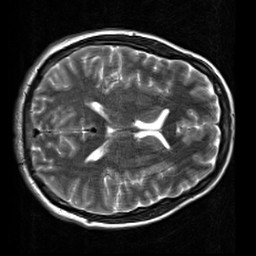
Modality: T2w
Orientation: axial
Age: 27
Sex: male
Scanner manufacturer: siemens
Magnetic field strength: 3 T
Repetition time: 7 s
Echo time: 0.09 s